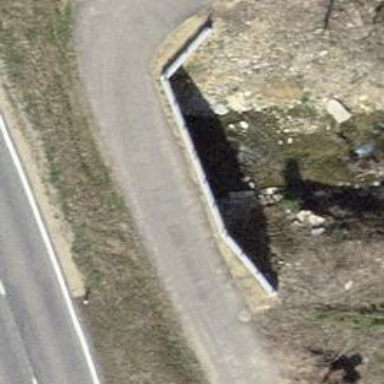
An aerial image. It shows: There is tunnel.